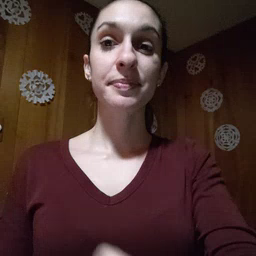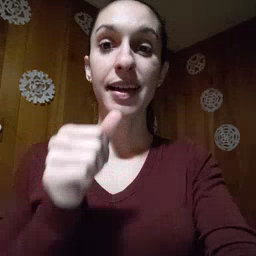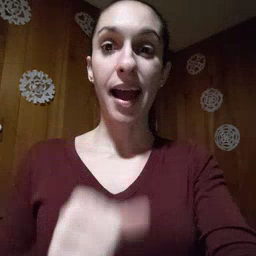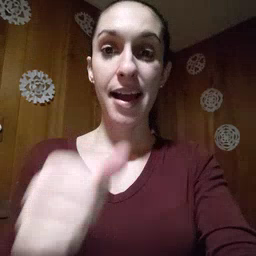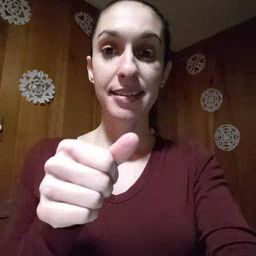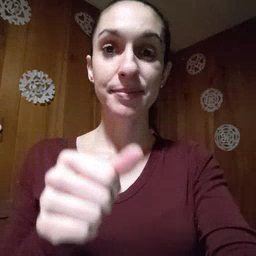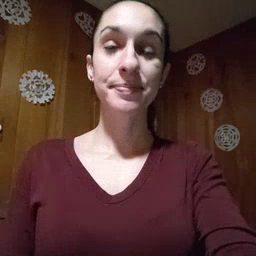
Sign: hide